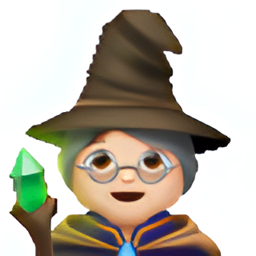
Name: mage
Emoji: 🧙🏻
Group: People & Body
Sub-group: person-fantasy